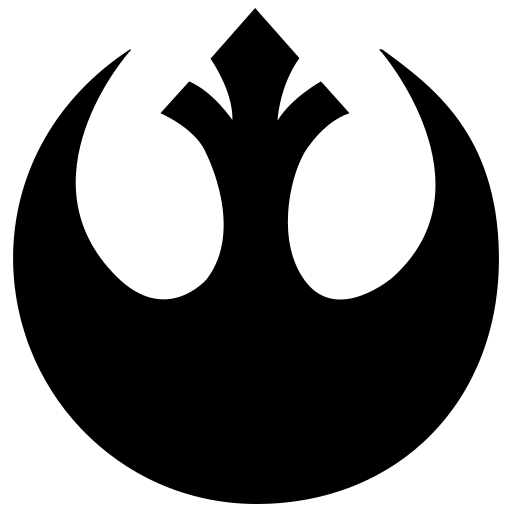
Tags: icon, FontAwesome, fa-icon, brand, rebel